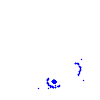
Particle: pion